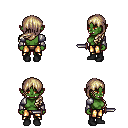
a pixel art fantasy rpg character, female body template, orc, green skin, steel arm armor, gold greaves, white blonde left-swept hairstyle, black shoes, dagger, four views (front, back, left, right), 2x2 character sprite sheet, small pixel art, hard edges, no anti-aliasing